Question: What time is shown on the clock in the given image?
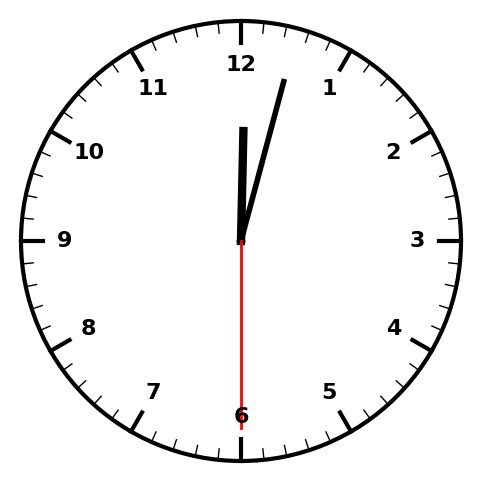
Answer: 12:02:30